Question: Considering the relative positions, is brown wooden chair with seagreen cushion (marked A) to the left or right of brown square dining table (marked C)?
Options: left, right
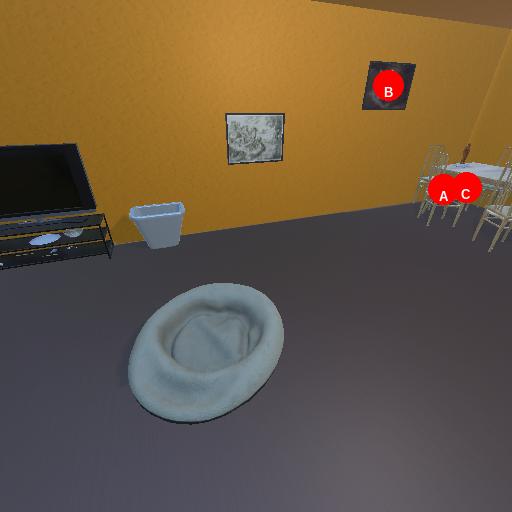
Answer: left